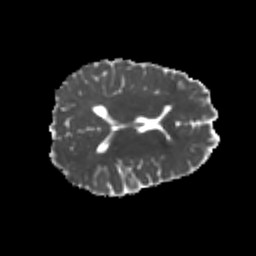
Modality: MD
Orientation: axial
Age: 22
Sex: female
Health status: healthy
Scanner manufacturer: philips
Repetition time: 7.384 s
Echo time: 0.08599 s